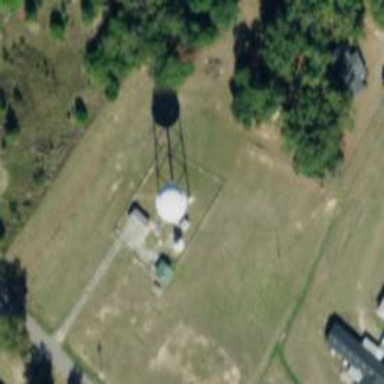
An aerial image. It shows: Water tower that is man-made.